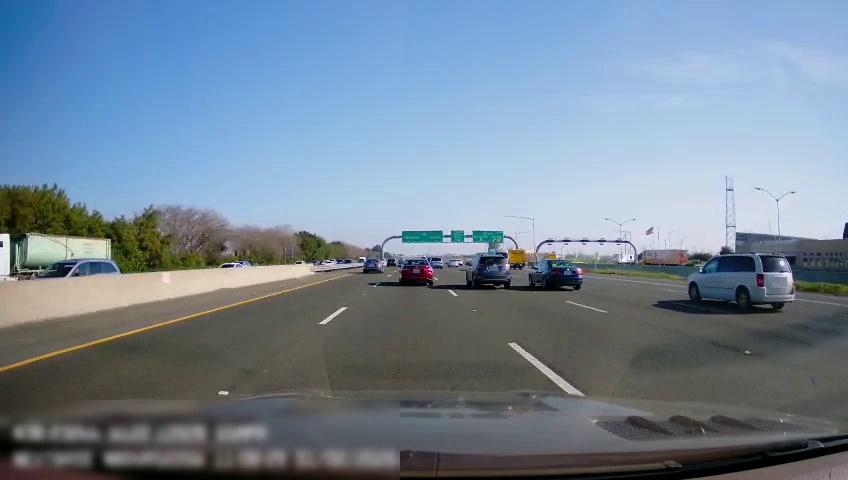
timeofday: Day
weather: Sunny
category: Drivable Space
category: Vehicles | Truck
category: Vehicles | Van
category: Vehicles | Car
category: Vehicles | SUV
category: Vehicles | Van
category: Vehicles | Car
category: Vehicles | Car
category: Vehicles | Van
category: Vehicles | Car
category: Vehicles | Truck
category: Vehicles | Truck
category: Vehicles | Truck
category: Vehicles | Truck
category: Vehicles | SUV
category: Vehicles | Car
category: Vehicles | Car
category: Lanes | Alternate Lane
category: Lanes | Current Lane
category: Lanes | Current Lane
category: Lanes | Alternate Lane
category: Lanes | Alternate Lane
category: Lanes | Alternate Lane
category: Lanes | Alternate Lane
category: Traffic | Signs
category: Traffic | Signs
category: Traffic | Signs
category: Traffic | Signs